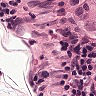
Metastatic tissue present: yes